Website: crate-barrel
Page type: account-dashboard
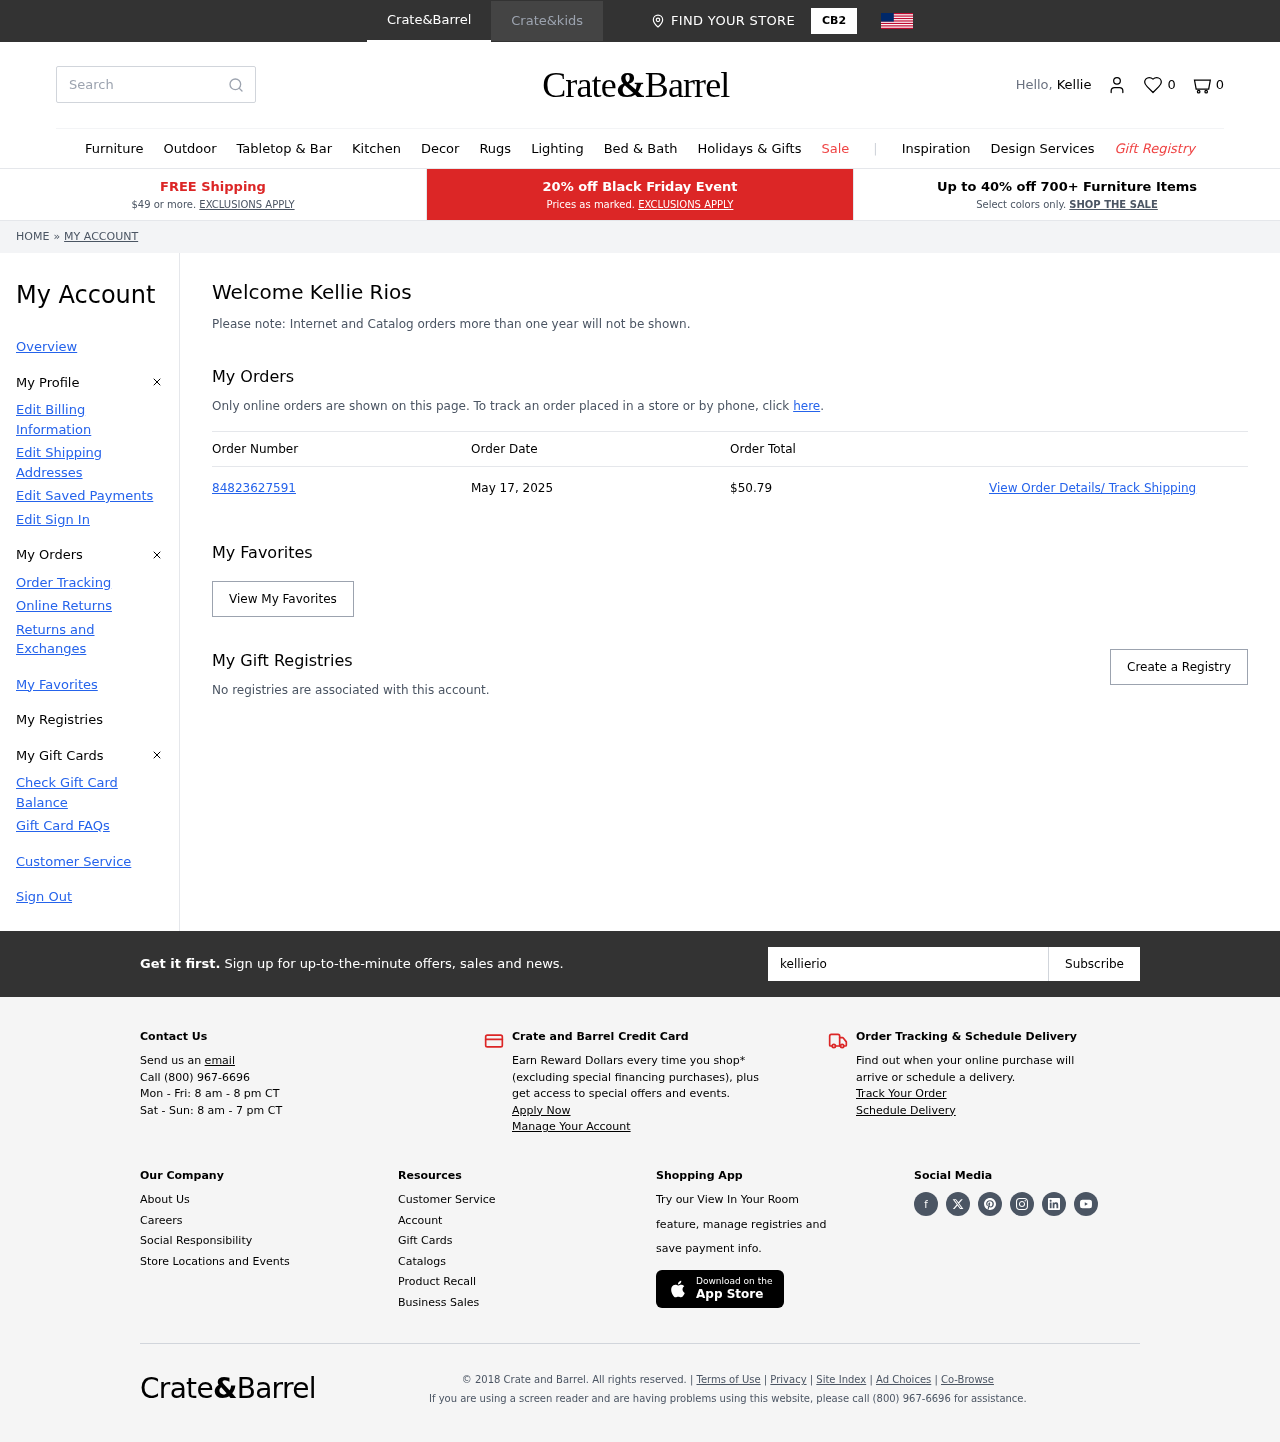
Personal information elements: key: PII_EMAIL
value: kellierios@gmail.com
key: PII_FIRSTNAME
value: Kellie
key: PII_FULLNAME
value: Kellie Rios
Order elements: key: ORDER_NUM_ITEMS
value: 0
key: ORDER_NUMBER
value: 84823627591
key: ORDER_DATE
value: May 17, 2025
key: ORDER_TOTAL
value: $50.79
Search elements: key: HEADER_SEARCH
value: Search
Other elements: key: FAVORITES_COUNT
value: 0